Question: I am having a charset problem with literal string in Java.
As you can see at image below, I have a static object called TITULO with a literal string constant parameter "Titulo". When I run the program, this String is readed as "Ti-tulo". I don't know why.

I explore the charset settings at Eclipse Project Properties Window and Tomcat settings but all them are with UTF-8 as a option.
I'm running Tomcat 7, Eclipse Helios and Windows SO.
Can anyone help me with this issue?
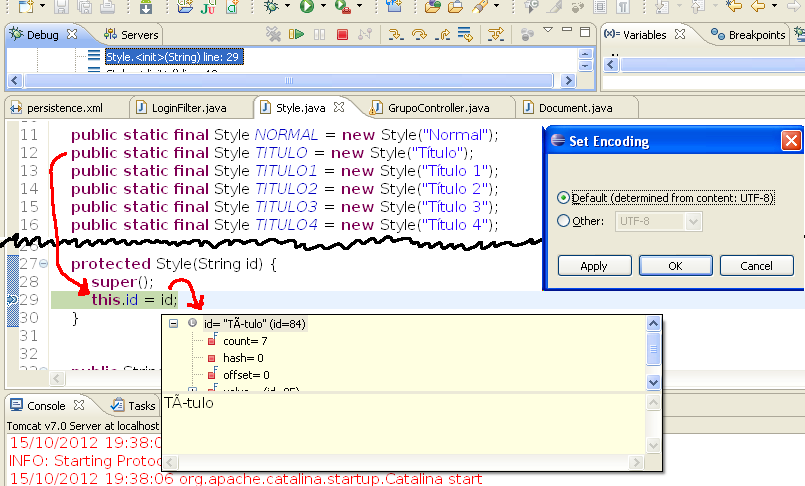
Answer: The code that is in eclipse editor is not the same of the code that tomcat is executing.
I found a .war file at /target folder. I deleted this war file and works! The tomcat was running the classes from this old war file.
I have recently converted this running eclipse project to a maven project. I may have executed 'mvn package' at this process that created this war file.
Thanks all for help me found this solution.